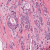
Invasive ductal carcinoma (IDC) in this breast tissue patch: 1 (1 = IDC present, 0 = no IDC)